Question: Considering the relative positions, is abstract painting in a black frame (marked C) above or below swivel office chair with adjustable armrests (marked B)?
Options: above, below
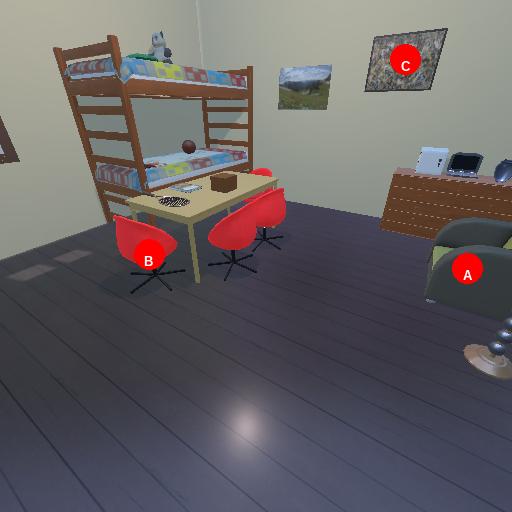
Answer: above